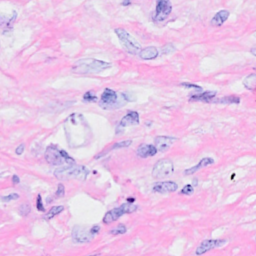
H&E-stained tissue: Breast